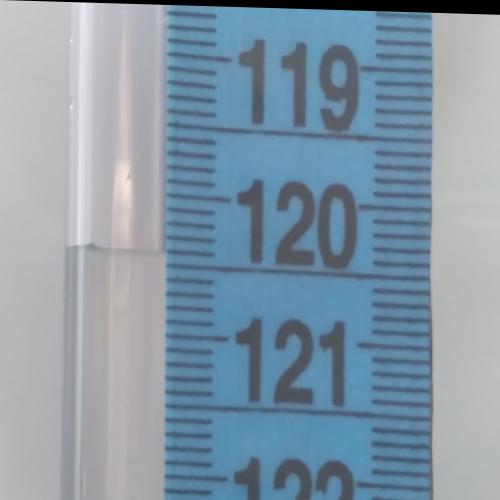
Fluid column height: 120.4 cm